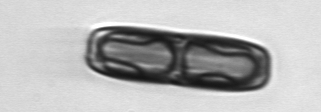
Label: Ephemera